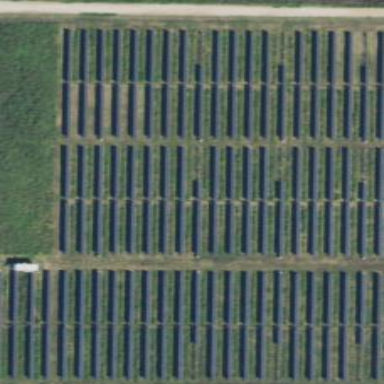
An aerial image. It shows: Solar photovoltaic panel generator.